Question: I have a dropdownlist that selects category list from Database and display the product name onto the checkedlistbox. But how do I grabs the checked items from the checkedlistbox to the DataGridView? This is how my design looks like:

Also, how do I make every medication that has been added to the Gridview has a default value of 1 Quantity?
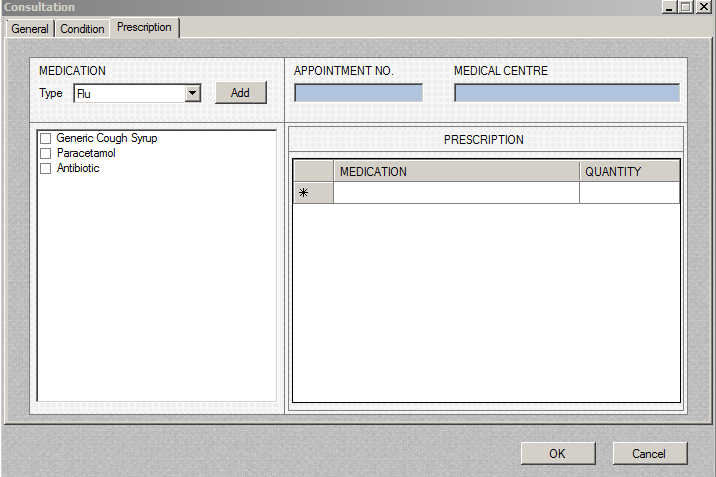
Answer: Add this code to your Add button click event:
'''
private void button1_Click(object sender, EventArgs e)
{
for (int i = 0; i < checkedListBox1.Items.Count; i++)
{
if (checkedListBox1.GetItemChecked(i))
{
dataGridView1.Rows.Add(checkedListBox1.Items[i], "1");
}
}
}
'''